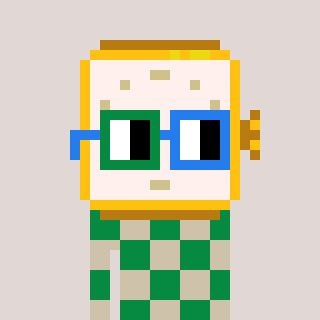
a pixel art character with square green and blue glasses, a watch-shaped head and a bege-colored body on a warm background